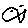
Label: fish